Question:
It is the rotated-rectangle with a degree less than 90.
It may be clock-wise or anticlock-wise. I like to sort these points as the rectangle's orignal sequence.
Like the text-annotation, 1, 2, 3, 4......
My algorithm is:
1.find the left, right, top, bottom most points,
2.compare the top.x and the bottom.x
3.According to the compared value, It is able to find the four corners sequence.
4.From the four corner points, compute the line function of the edge of the rectangle, then arrange the other points.
I am not sure whether there is another more efficient or elegant algorithm to solve this problem.
Thank you.
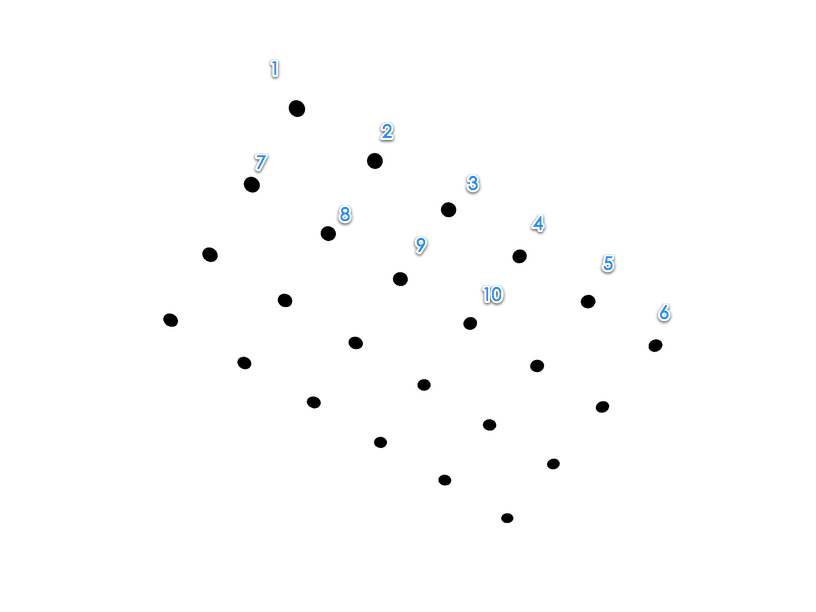
Answer: Suppose that the rectangle has been rotated clockwise by some amount less than 90 degrees. In that case, notice that the (i+1)th point in the top row is always below and to the right of the ith point. So we can peel off rows:
1. Sort all points in decreasing order by their y co-ordinate (i.e. from top to bottom).
2. Put these sorted points in a linked list. (This isn't necessary, but makes point removal more efficient.)
3. Set i = 1.
4. Set lastX = -inf.
5. Set p to point to the first element in the sorted list of points. If there are no elements remaining, we are done.
6. Starting at p, scan through the list of points until you find a point whose x co-ord is greater than lastX, indicating that it's to the right of the previous point added. (On the first iteration of every row, this will always take the first point in the list.)
7. If such a point can be found: Remove this point from the linked list and label it i. Set p to the next point in the list. Set i = i + 1. Set lastX to the x co-ordinate of the point just added. Goto 6 to find the next point in this row. Otherwise: We have finished this row, and all points in it have been removed from the linked list. Goto 4 to start the next row.
This is an O(n^2) algorithm, because once the rightmost point in a row has been found, it wastefully walks through all remaining points before starting at the top to process the next row. This is probably good enough, but by maintaining a separate linked list containing all points ordered from left to right, and providing an extra field in each node in the top-to-bottom list that points to the corresponding node in the left-to-right list. Since the rightmost point in the top row is always the rightmost point in the entire set of points, we can detect when a row has finished in just O(1) time by testing whether the point just removed corresponds to the last point in the entire left-to-right list. Whenever a point is removed from the top-to-bottom list, it must also be removed from the left-to-right list.
As commenter n.m. points out, there is no way to distinguish this case from a clockwise rotation without further information: an n by m rectangle rotated anticlockwise by d degrees looks exactly like an m by n rectangle rotated clockwise by (90-d) degrees. If you have some other information that distinguishes these cases, then anticlockwise rotations can be handled using the same algorithm as before, but noting the width of the first (or any) row, and rearranging labels afterward.